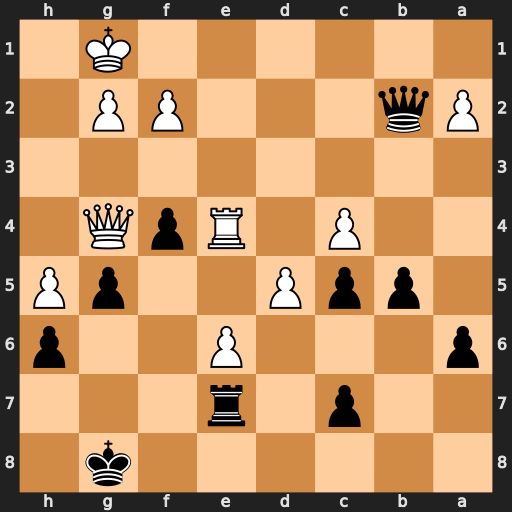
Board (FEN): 6k1/2p1r3/p3P2p/1ppP2pP/2P1RpQ1/8/Pq3PP1/6K1
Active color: b
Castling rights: -
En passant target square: -
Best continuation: Qb1+ Re1 Qxe1+